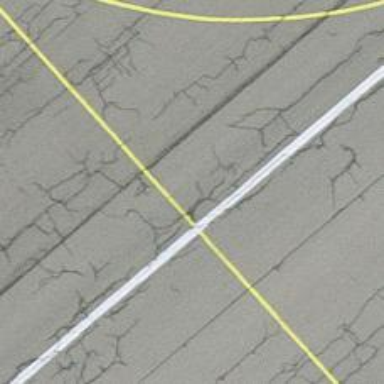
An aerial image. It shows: View of taxiway at the airport.